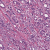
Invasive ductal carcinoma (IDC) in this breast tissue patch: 1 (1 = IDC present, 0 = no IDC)